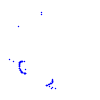
Particle: kaon